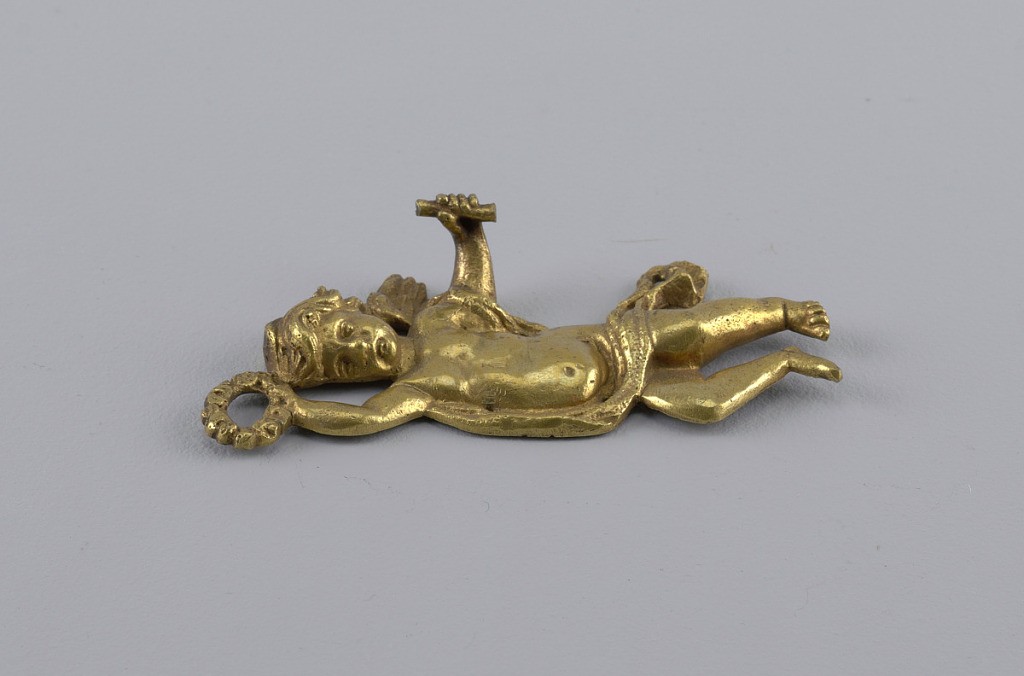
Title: Mount
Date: ca. 1740
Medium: Gilt bronze
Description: Cherub with wreath